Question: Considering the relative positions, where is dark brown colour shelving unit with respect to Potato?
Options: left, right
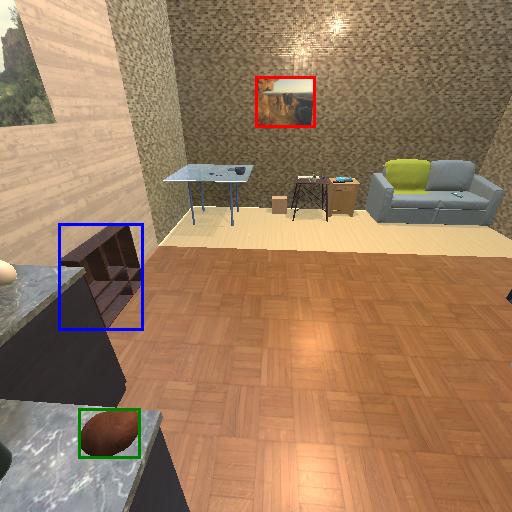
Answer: left